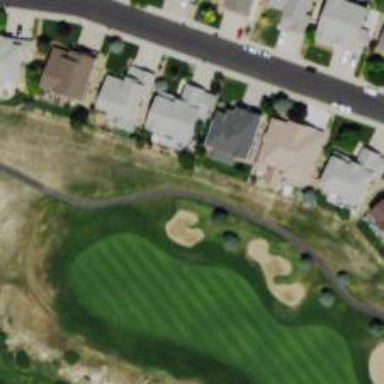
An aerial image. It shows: Service road used as golf cart path.